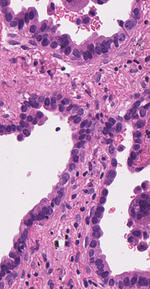
Tumor epithelial tissue: yes
Tumor-associated stroma tissue: yes
Normal tissue: no